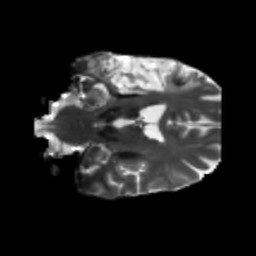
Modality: T2w
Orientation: coronal
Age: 56
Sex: male
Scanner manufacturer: siemens
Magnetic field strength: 3 T
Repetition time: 5.47 s
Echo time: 0.0854 s